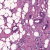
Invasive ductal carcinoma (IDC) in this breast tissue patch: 0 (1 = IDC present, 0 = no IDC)